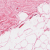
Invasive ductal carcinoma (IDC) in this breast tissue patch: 0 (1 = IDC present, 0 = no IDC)